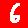
Digit: 6